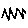
Label: zigzag